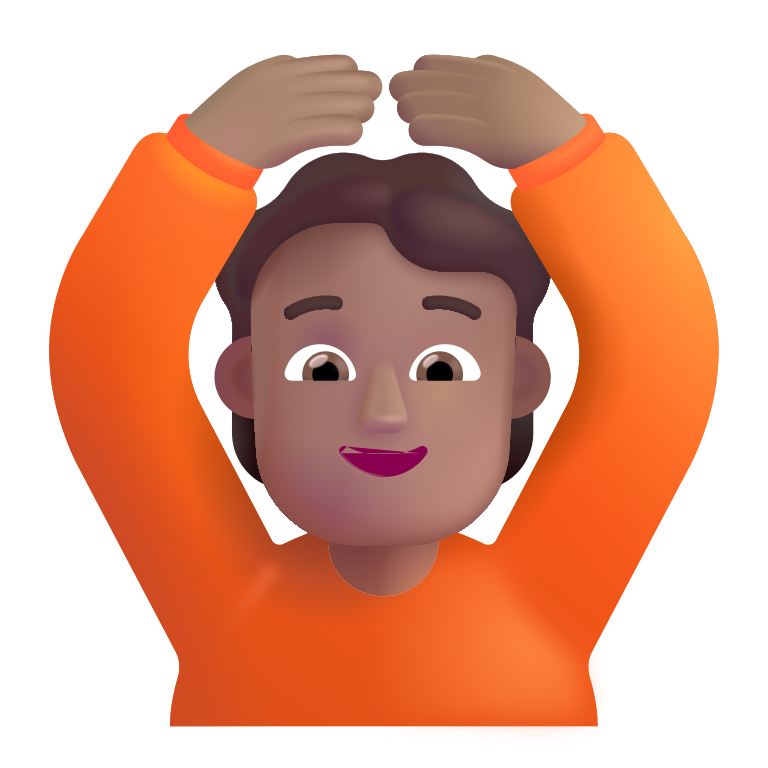
person gesturing ok color